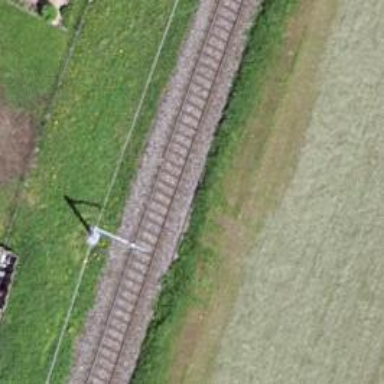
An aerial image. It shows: Single-track electrified railway with contact line.